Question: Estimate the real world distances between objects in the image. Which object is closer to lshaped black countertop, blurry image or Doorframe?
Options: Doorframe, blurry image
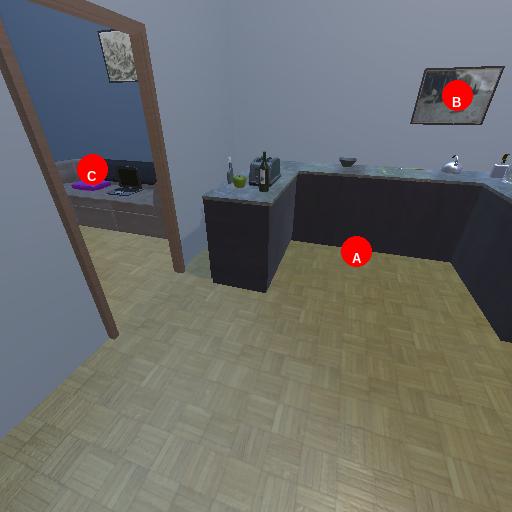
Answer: Doorframe